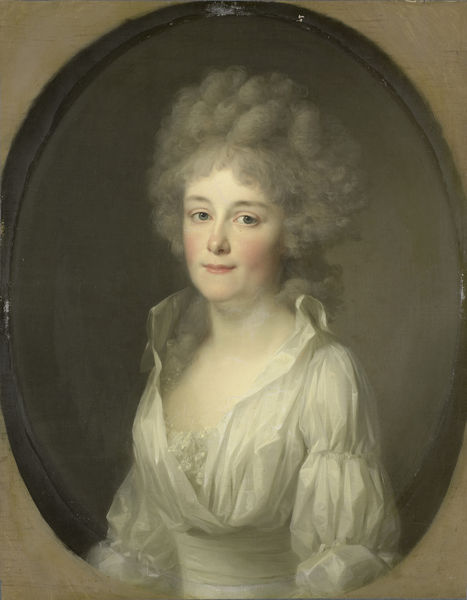
Titel: Johanna Ferdinanda van Collen (1774-1833). Echtgenote van Salomon Rendorp
Künstler: Johann Friedrich August Tischbein
Standort: Amsterdam
Institution: Rijksmuseum
Schlagwörter: gemälde, weiß, mädchen, ausschnitt, busen, frau, frisur, kleid, mund, nase, schwarz, blick, dame, rot, augen, bluse, falten, gesicht, kragen, rahmen, ärmel, hals, portrait, porträt, haare, dekollete, dekollte, locken, rosa, rouge, oval, rund, perücke, lächeln, wangen, medaillon